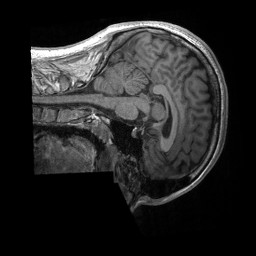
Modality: T1w
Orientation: sagittal
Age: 23
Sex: male
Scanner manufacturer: siemens
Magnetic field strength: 3 T
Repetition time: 2.4 s
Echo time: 0.00224 s